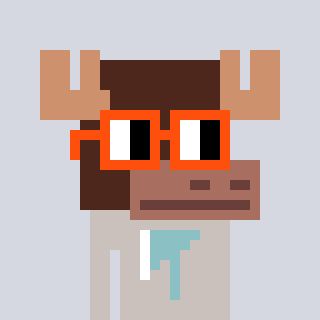
a pixel art character with square orange glasses, a moose-shaped head and a foggrey-colored body on a cool background